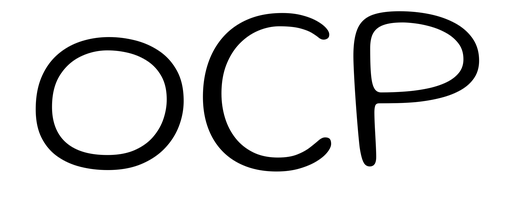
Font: Gluten_ExtraLight